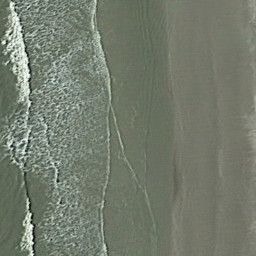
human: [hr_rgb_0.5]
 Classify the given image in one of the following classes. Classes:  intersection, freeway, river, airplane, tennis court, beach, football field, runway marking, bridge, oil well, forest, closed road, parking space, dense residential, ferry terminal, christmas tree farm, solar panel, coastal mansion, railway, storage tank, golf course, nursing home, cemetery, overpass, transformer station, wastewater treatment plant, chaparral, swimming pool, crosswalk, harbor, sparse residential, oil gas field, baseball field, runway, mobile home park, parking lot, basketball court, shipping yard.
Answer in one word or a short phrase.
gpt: beach